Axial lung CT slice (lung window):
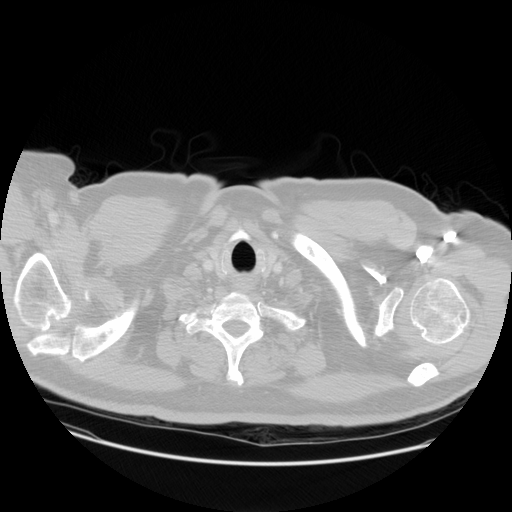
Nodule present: no